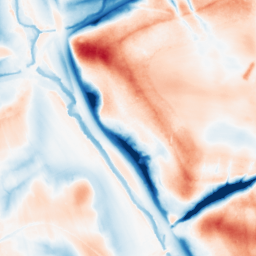
Category: classical
Decomposition family: uniform
Decomposition parameters: size: 50
Upsampling method: cubic_mitchell
Upsampling parameters: scale: 2
Upsampling scale: 2